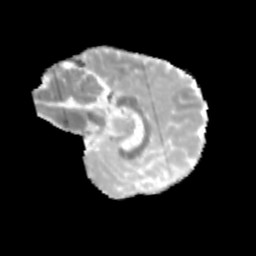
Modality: MD
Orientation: sagittal
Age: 10
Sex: male
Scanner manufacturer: siemens
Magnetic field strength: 3 T
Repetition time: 3.8 s
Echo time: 0.07 s